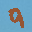
Label: 9